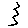
Label: zigzag